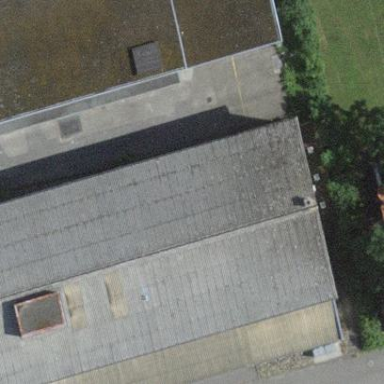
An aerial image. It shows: Industrial building.